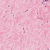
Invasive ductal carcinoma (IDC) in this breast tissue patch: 0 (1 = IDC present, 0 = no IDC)